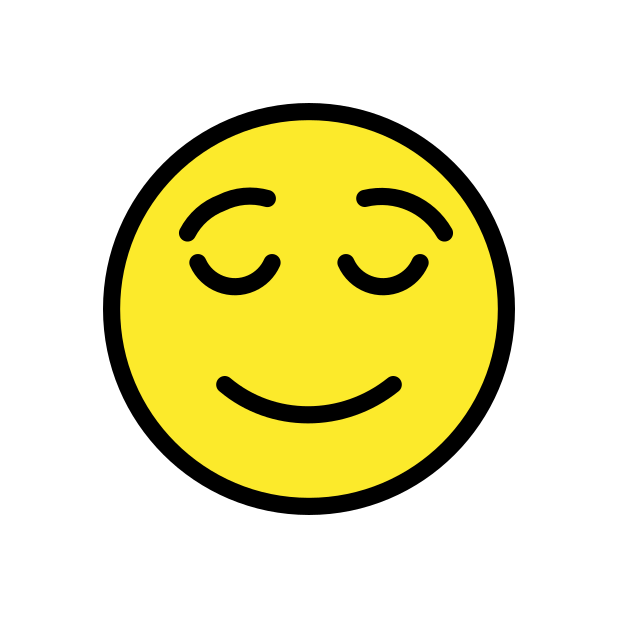
relieved face